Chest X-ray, AP view. Patient: 60 years old, sex M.
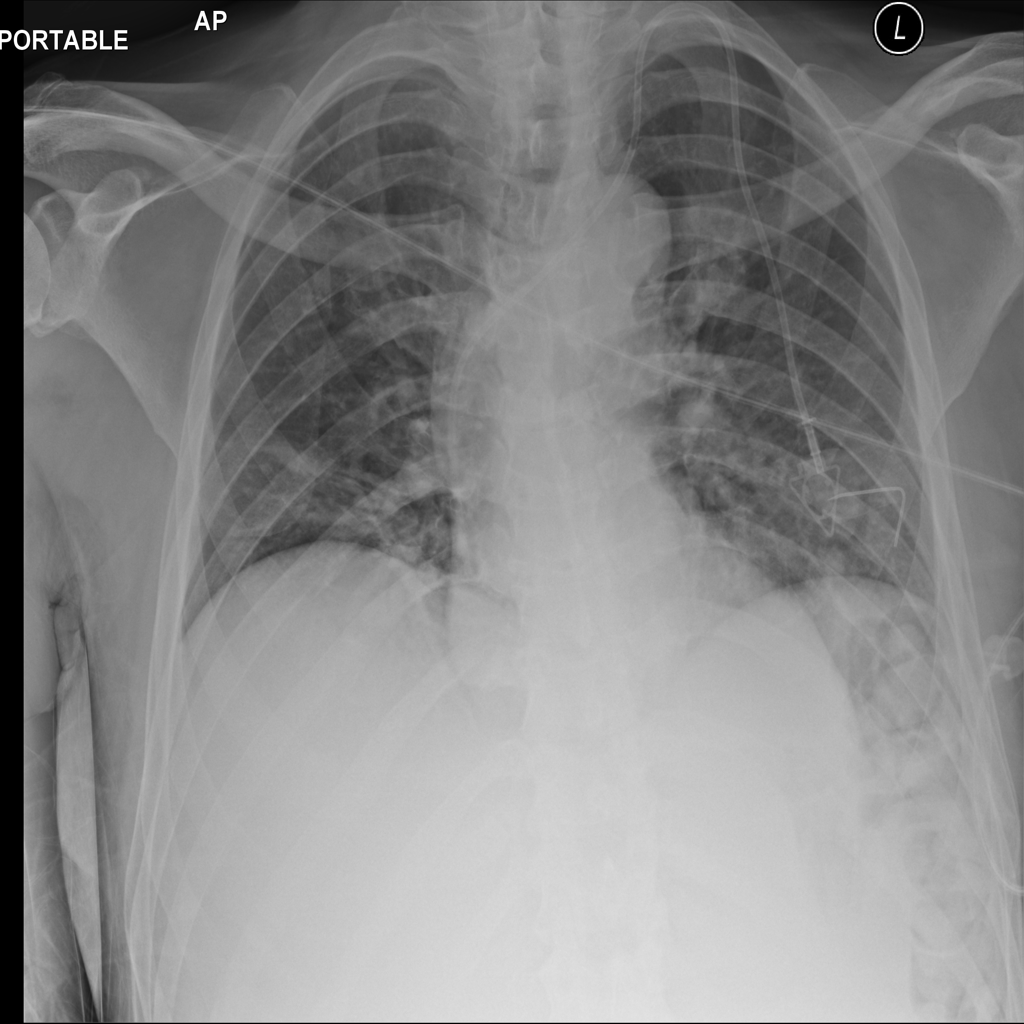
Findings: No Finding